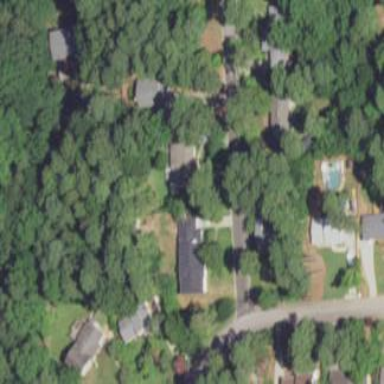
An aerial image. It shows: Residential area within neighborhood.